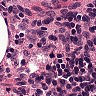
Metastatic tissue present: no